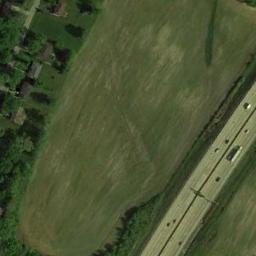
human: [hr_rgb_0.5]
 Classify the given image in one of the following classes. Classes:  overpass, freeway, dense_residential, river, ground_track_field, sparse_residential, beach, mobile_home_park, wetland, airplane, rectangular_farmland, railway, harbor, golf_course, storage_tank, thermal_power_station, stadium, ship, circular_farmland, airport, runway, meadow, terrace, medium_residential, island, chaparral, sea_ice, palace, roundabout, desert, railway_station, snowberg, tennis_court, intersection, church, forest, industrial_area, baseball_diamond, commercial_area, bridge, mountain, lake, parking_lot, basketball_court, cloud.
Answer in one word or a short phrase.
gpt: meadow